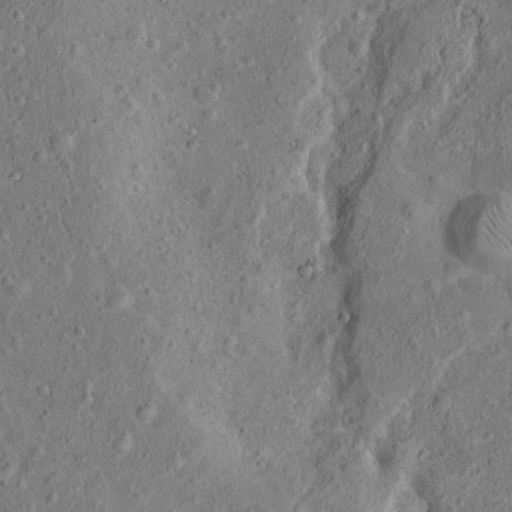
Objects detected: cone